Interaction volume radius: 10 \u00c5
Interaction volume height: 30 \u00c5
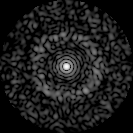
Disorder parameter: 0.851